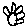
Label: flower